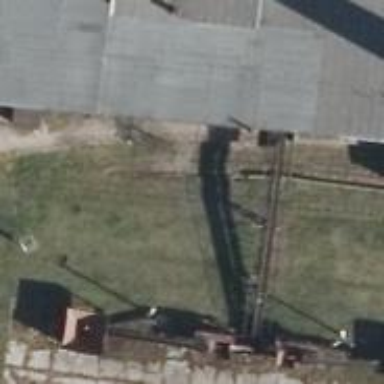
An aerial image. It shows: Preserved narrow gauge railway.